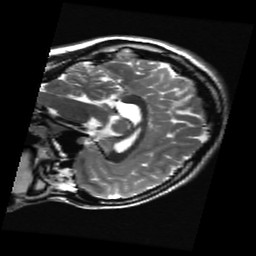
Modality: T2w
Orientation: sagittal
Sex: female
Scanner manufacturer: ge
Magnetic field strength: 3 T
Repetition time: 5 s
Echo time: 0.1019 s